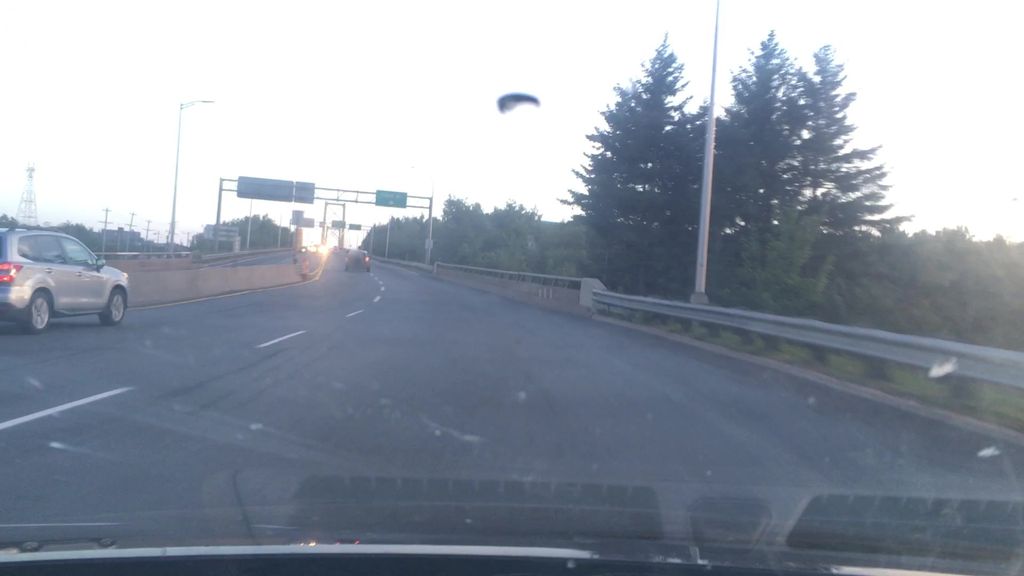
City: halifax